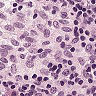
Metastatic tissue present: no